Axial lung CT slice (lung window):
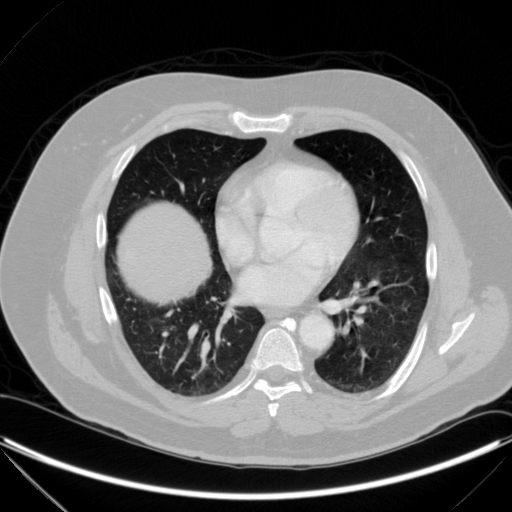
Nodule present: yes
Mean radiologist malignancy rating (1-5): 3